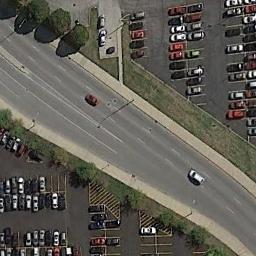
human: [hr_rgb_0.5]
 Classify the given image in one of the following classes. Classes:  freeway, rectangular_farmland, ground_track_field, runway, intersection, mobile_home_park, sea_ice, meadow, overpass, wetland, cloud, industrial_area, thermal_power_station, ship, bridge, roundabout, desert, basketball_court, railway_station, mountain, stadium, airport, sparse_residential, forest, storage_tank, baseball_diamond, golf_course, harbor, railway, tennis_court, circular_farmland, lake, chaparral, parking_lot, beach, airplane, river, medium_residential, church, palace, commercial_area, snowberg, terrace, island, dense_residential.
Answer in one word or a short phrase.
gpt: freeway